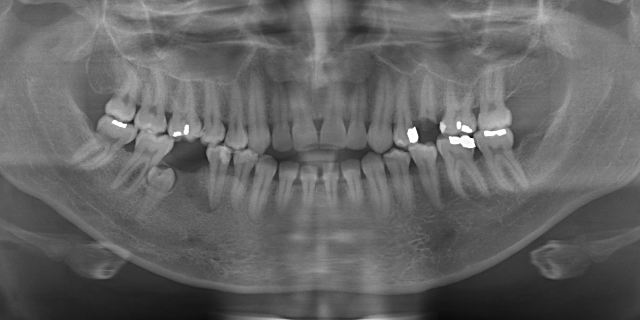
adult